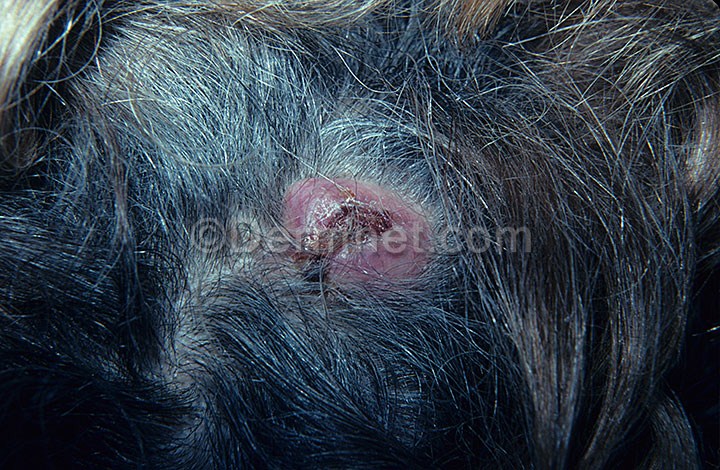
Disease: Seborrheic Keratoses and other Benign Tumors